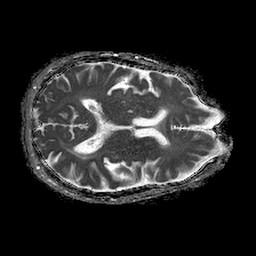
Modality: ADC
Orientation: axial
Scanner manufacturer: philips
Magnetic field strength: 1.5 T
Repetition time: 4.6 s
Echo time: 0.08517 s